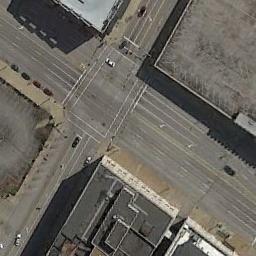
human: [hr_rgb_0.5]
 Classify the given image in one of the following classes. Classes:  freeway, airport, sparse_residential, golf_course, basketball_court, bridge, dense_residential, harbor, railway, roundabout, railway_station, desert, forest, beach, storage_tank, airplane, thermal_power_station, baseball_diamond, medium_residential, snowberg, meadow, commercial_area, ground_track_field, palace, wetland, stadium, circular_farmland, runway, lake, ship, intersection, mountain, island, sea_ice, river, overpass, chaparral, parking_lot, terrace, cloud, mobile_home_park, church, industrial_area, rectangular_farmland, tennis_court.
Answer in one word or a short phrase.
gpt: intersection